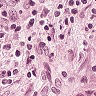
Metastatic tissue present: yes